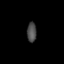
Tissue: lung
Cell type: Endothelial cells
Senescence score: 0.7074
Nuclear area (px): 184
Mean DAPI intensity: 73.875